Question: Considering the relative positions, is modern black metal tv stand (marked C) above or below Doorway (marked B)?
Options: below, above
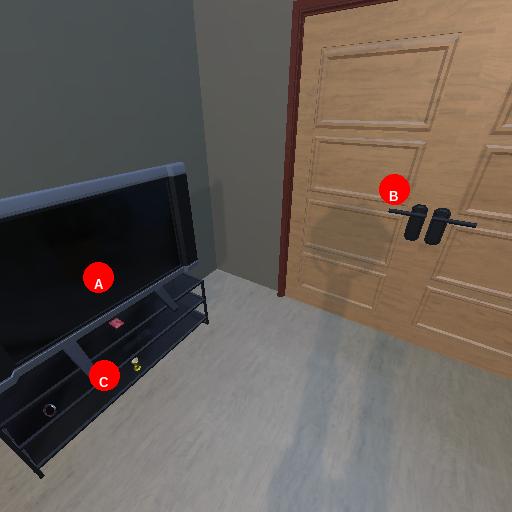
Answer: below